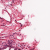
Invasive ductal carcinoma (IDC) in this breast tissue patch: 0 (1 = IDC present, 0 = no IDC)